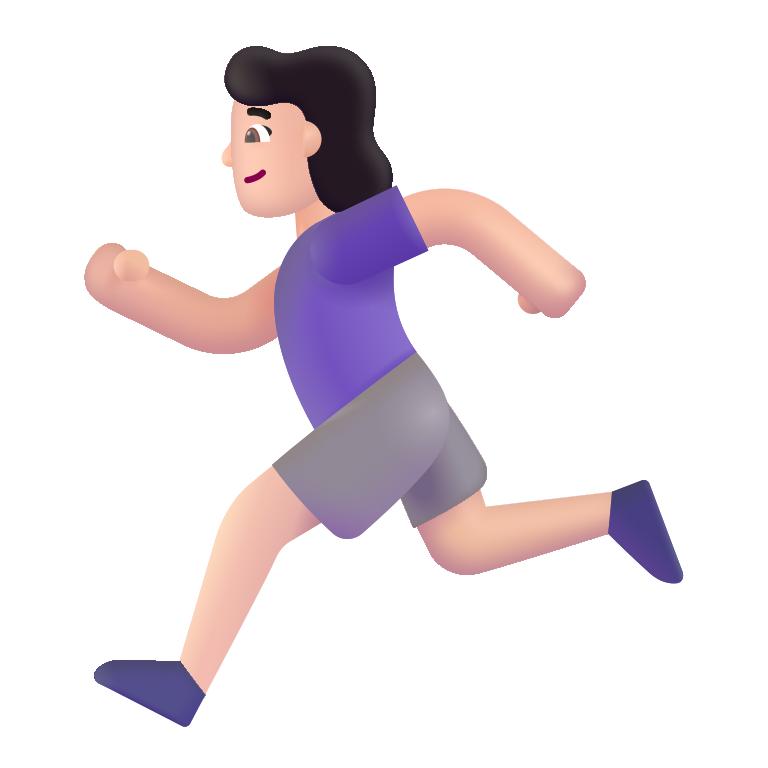
woman running color light